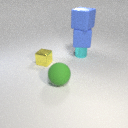
large blue rubber cube below large blue rubber cube